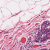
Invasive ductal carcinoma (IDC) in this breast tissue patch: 0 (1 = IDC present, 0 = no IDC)